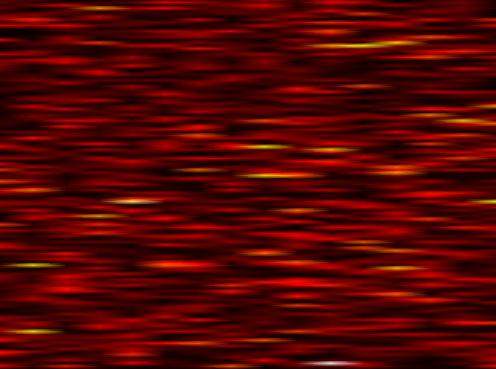
Label: UFMC